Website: macys
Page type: customer-info-address
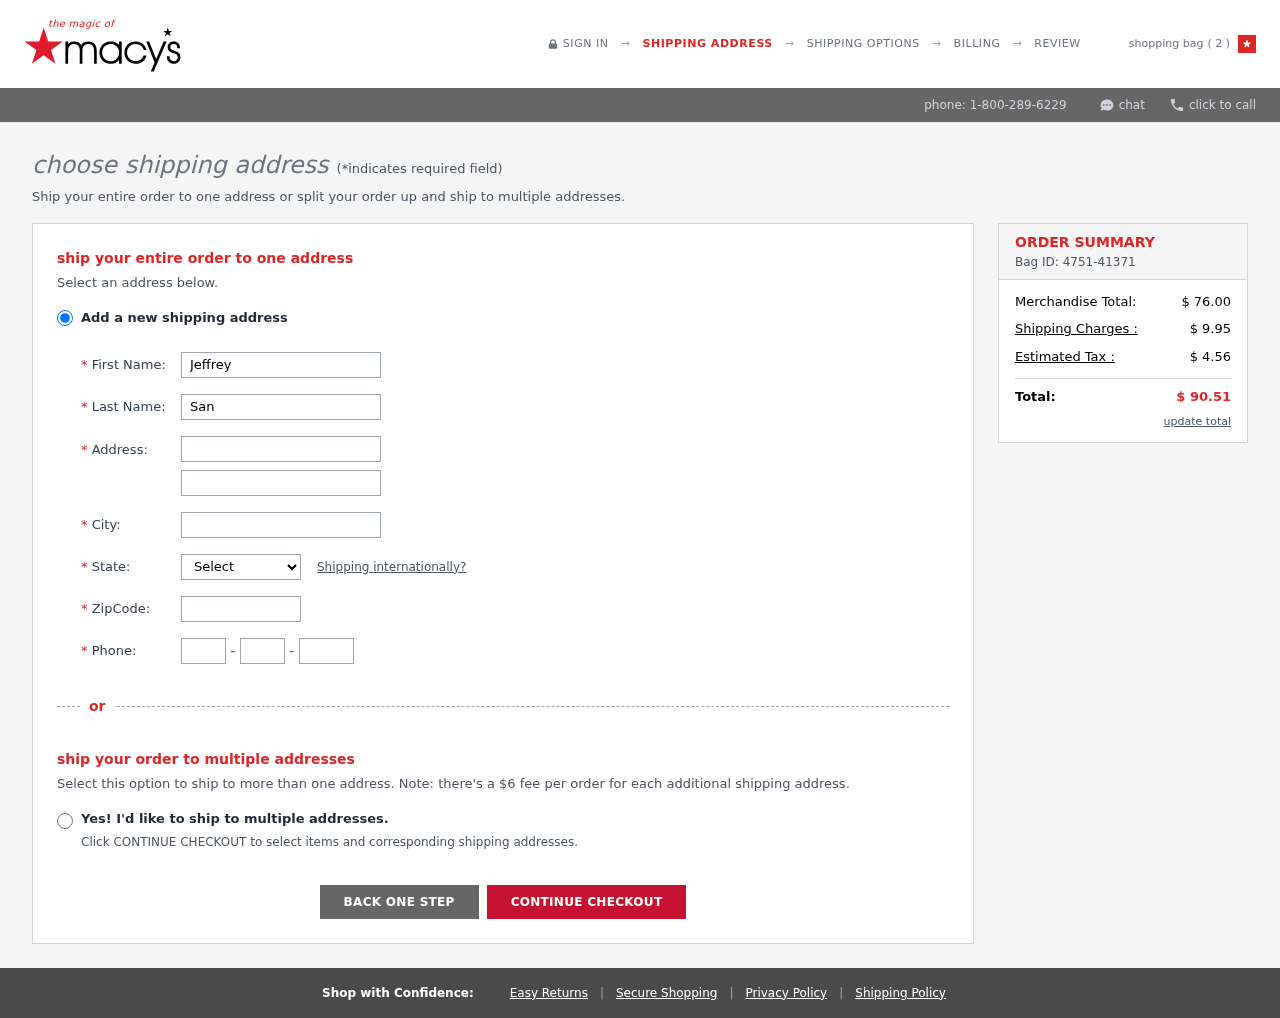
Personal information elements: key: PII_CITY
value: Port Julie
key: PII_FIRSTNAME
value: Jeffrey
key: PII_LASTNAME
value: Sanders
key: PII_PHONE_AREA
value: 678
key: PII_PHONE_PREFIX
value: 494
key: PII_PHONE_SUFFIX
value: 8142
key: PII_POSTCODE
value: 41143
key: PII_STATE_ABBR
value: ND
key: PII_STREET
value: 4087 Anthony View Apt. 725
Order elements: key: ORDER_NUM_ITEMS
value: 2
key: ORDER_ID
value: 4751-41371
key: ORDER_SUBTOTAL
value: $ 76.00
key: ORDER_SHIPPING_COST
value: $ 9.95
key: ORDER_TAX
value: $ 4.56
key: ORDER_TOTAL
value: $ 90.51